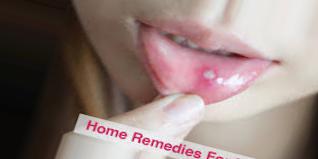
Condition: Mouth Ulcer